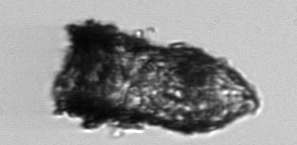
Label: Tintinnopsis